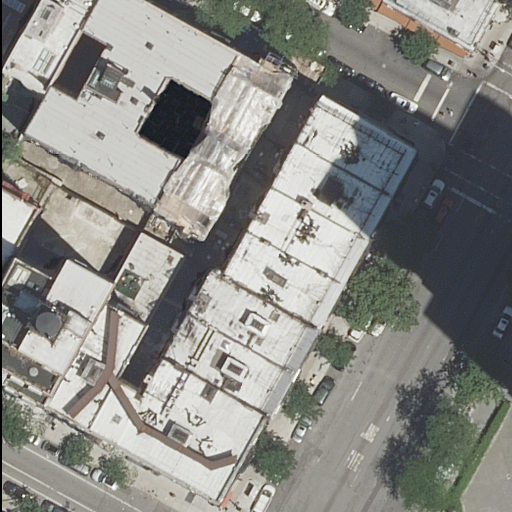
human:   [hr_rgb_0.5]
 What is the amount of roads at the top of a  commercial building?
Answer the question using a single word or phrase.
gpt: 0

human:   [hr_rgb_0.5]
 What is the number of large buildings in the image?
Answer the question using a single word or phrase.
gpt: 2

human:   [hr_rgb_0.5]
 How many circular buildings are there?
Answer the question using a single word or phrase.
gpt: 0

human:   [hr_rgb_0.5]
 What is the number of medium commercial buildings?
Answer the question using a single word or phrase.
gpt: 0

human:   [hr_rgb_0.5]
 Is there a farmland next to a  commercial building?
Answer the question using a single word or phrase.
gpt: no

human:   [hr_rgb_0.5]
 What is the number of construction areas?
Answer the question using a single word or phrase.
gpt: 0

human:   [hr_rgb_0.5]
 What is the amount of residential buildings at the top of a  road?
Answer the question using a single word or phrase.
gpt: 14

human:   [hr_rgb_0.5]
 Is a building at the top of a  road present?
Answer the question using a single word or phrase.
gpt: yes

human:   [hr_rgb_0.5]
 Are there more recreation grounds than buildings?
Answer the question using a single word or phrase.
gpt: no

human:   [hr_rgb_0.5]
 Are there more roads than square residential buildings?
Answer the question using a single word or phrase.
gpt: yes

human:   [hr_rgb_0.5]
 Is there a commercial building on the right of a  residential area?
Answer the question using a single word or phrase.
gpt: no

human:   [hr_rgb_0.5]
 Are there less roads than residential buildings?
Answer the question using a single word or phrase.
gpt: yes

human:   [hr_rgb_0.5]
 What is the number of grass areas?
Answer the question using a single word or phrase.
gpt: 0

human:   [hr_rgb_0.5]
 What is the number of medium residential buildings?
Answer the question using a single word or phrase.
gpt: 9

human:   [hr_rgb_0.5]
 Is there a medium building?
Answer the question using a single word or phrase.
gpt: yes

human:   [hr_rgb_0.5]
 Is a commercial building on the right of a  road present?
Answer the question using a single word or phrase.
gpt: no

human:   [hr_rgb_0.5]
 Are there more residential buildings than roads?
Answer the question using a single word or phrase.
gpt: yes

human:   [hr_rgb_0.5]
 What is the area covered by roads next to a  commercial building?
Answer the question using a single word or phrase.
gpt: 0m2

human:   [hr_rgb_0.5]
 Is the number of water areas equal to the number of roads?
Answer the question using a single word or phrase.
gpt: no

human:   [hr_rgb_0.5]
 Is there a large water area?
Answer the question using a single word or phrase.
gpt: no

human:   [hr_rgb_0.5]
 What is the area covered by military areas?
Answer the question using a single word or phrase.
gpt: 0m2

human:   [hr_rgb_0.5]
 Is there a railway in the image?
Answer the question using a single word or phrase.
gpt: no

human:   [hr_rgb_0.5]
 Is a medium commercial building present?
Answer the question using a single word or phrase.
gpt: no

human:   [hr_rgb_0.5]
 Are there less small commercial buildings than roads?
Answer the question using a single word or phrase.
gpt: yes

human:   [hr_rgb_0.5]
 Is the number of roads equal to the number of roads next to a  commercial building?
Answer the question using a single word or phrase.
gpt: no

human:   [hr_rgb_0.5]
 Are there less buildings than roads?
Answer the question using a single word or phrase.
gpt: no

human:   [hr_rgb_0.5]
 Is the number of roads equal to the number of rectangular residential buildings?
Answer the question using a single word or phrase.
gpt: no

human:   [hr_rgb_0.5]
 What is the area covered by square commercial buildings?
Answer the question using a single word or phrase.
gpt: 0m2

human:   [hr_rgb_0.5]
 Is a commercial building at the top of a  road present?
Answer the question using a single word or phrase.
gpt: no

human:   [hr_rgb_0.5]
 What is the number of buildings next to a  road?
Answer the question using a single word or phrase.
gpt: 15

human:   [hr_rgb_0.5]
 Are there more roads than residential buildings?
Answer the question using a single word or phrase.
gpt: no

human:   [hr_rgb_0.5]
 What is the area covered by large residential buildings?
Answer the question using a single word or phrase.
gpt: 1599m2

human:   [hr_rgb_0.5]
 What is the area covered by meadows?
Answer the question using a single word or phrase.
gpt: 0m2

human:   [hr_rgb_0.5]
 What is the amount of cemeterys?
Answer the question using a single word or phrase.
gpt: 0

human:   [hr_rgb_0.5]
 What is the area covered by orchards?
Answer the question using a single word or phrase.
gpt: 0m2

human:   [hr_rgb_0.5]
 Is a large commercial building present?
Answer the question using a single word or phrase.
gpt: no